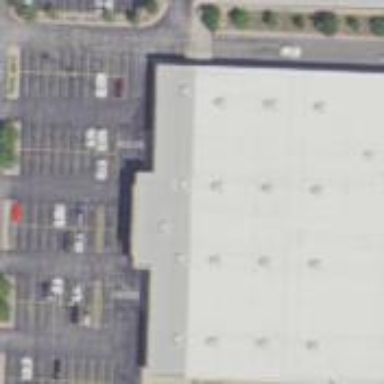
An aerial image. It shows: Retail building.